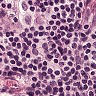
Metastatic tissue present: no